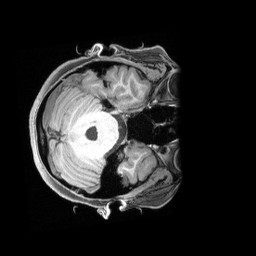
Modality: T1w
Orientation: axial
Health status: healthy
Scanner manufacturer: siemens
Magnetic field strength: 3 T
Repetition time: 2.4 s
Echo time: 0.00201 s